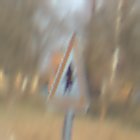
Verkehrszeichen: Vorfahrt
Umgebung: Outdoor, Suburban
Tageszeit: MorningAfternoon
Wetter: PartlyCloudy
Licht: Natural
Jahreszeit: NotSpecified
Kontrast: HighContrast